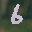
Label: 6